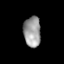
Tissue: lung
Cell type: Epithelial cells
Senescence score: 0.2161
Nuclear area (px): 511
Mean DAPI intensity: 154.147